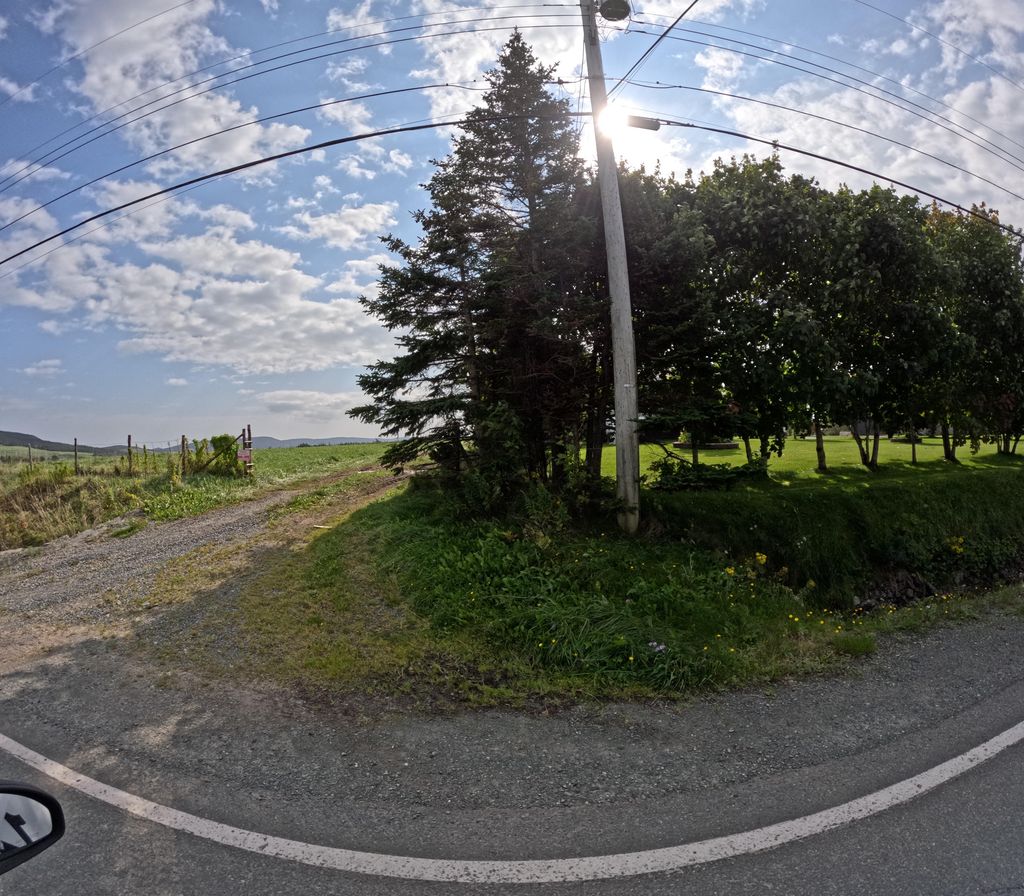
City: st_johns